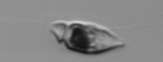
Label: Amphidinium